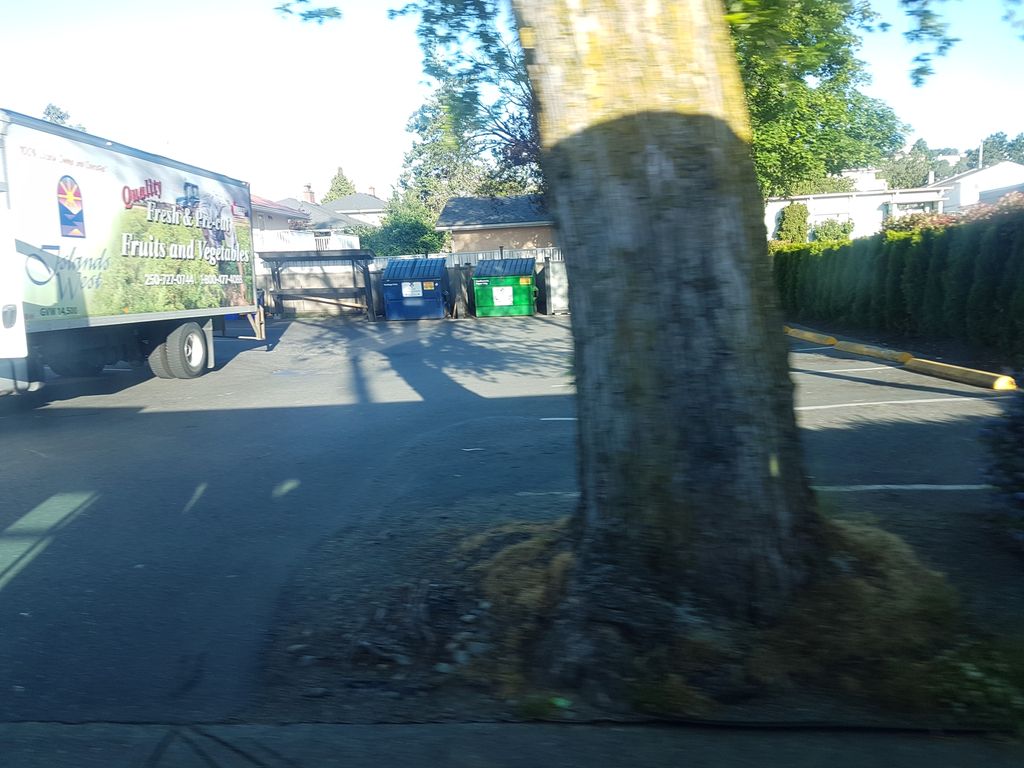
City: victoria